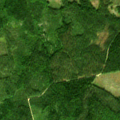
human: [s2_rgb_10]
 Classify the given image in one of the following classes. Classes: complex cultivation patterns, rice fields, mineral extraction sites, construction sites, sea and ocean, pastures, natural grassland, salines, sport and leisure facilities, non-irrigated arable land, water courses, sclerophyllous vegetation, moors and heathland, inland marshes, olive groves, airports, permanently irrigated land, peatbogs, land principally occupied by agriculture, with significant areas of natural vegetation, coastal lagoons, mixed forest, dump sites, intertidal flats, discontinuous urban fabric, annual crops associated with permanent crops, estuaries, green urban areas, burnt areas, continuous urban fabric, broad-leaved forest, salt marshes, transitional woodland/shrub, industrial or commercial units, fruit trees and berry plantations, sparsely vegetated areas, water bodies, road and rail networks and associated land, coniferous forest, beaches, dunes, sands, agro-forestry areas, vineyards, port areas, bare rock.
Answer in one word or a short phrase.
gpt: coniferous forest, mixed forest